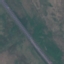
Land use / land cover class: Highway